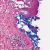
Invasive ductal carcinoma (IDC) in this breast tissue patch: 0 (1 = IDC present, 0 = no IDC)